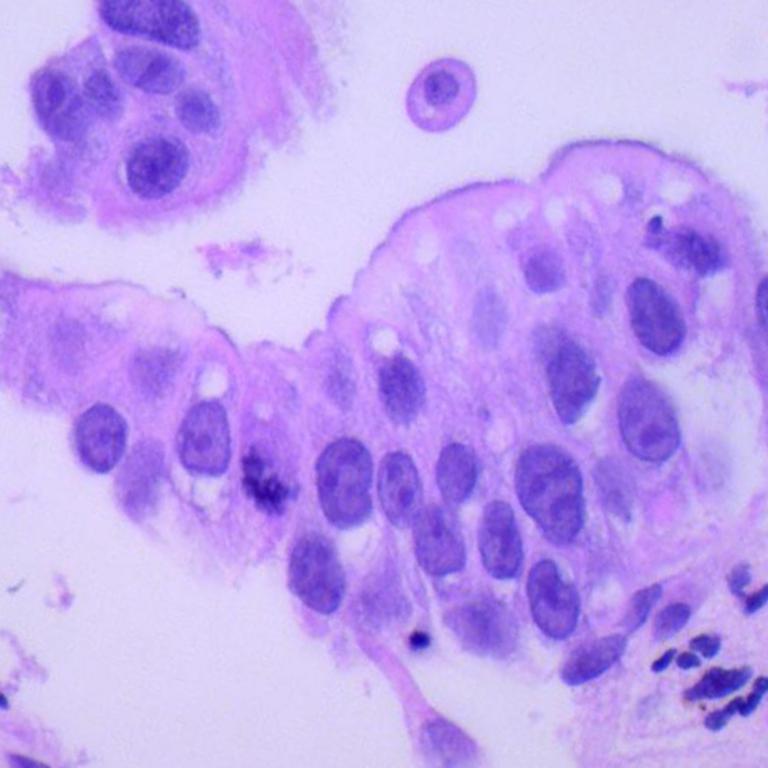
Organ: lung
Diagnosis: adenocarcinomas